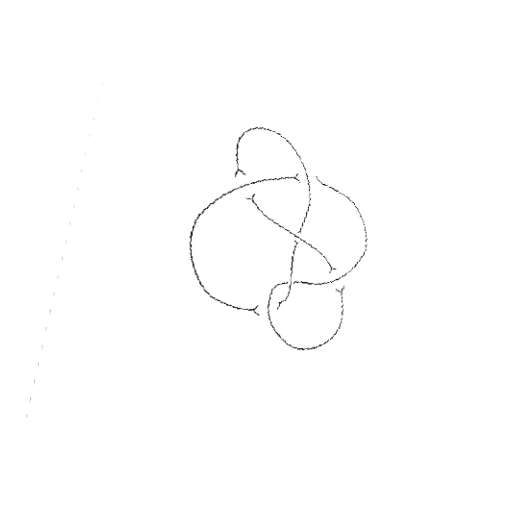
Crossing number: 6